Question: '''
<div class="alert-message notice fade in">
<strong>Product was successfully updated.</strong>
</div>
<p id="notice">Product was successfully updated.</p>
'''
Why is this getting printed out twice?

applicaiton.html.erb
'''
<%= render 'layouts/errors'%>
'''
layouts/errors
'''
<% flash.each do |key, value| %>
<div class="alert-message <%= key %> fade in">
<a class="close" href="#">&times</a>
<center><strong><%= value %></strong></center>
</div>
<% end %>
'''
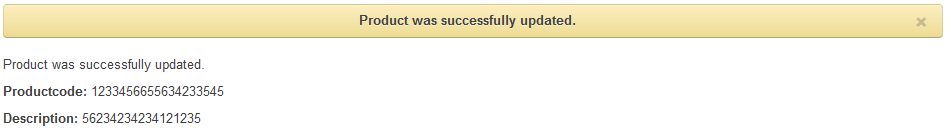
Answer: I'm not sure I understand what you are saying. It looks like it is correct to me, you have a '<div>' with a '<strong>' in it, and a '<p>' with the same message in it.
If you want the second one to not be printed, remove it.